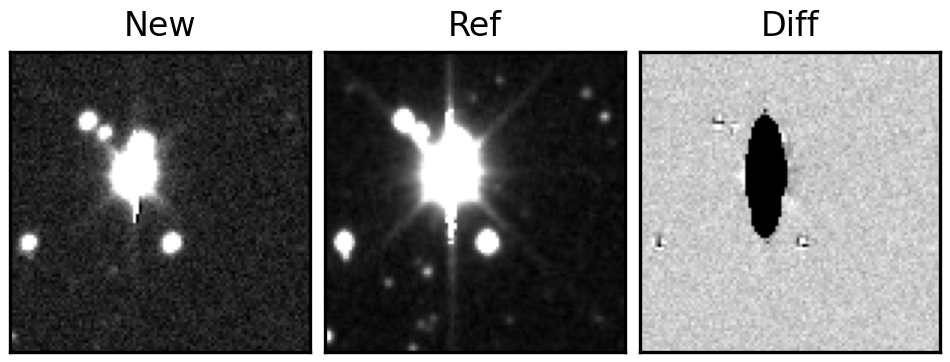
Label: bogus